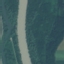
Land use / land cover class: River